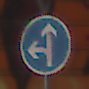
Verkehrszeichen: VorgeschriebeneFahrtrichtungGeradeausOderLinks
Umgebung: Outdoor, Urban
Tageszeit: MorningAfternoon
Wetter: Clear
Licht: Natural
Jahreszeit: NotSpecified
Kontrast: MediumContrast